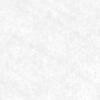
Label: no_change